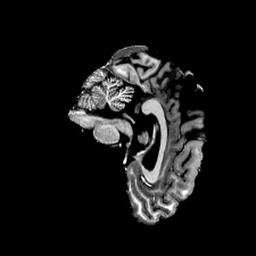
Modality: T1w
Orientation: sagittal
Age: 32
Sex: female
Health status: healthy
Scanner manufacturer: siemens
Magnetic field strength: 6.98 T
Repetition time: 6 s
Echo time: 0.00302 s